Question:
Am using indexbar in my contact list. I have a list of more than 100 contact so am using pagination plugin to display the contacts. my problem is when a user tap on index B i have to call an api to get the contacts starting from letter B, i dont know how to get the tapped index value.. please help me to solve this issue.. I dont have much code to paste..
'''
list = Ext.create('Ext.dataview.List', Ext.Object.merge({
itemTpl: itemTpl,
id:'ctsitemheighttest',
variableHeights: true,
itemHeight : 'auto',
scrollToTopOnRefresh: false,
indexBar : true,
indexBar: {
itemId:'ctsindex',
id:'ctsindex',
margin:1,
handler:function(){
console.log('index tapped'); // can i do this way? its not working
}
},
}
'''
Please help me..thanks in advance
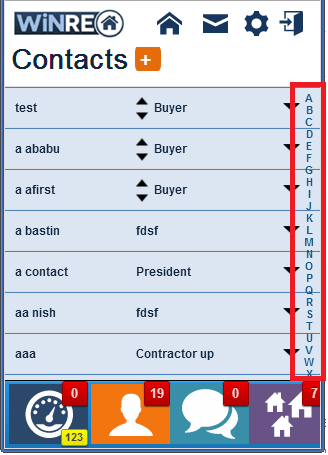
Answer: I have managed to solve this like the following way
<URL>
'''
list = Ext.create('Ext.dataview.List', Ext.Object.merge({
itemTpl: itemTpl,
id:'ctsitemheighttest',
variableHeights: true,
itemHeight : 'auto',
scrollToTopOnRefresh: false,
indexBar : true,
indexBar: {
//letters: ['N','T','B','D','C','K','M','L','O','S'].sort(),
itemId:'ctsindex',
id:'ctsindex',
margin:1,
listeners: {
index: function (html, target, eOpts) {
//console.log('inside indexbar',target);
} // tap
}
}
'''